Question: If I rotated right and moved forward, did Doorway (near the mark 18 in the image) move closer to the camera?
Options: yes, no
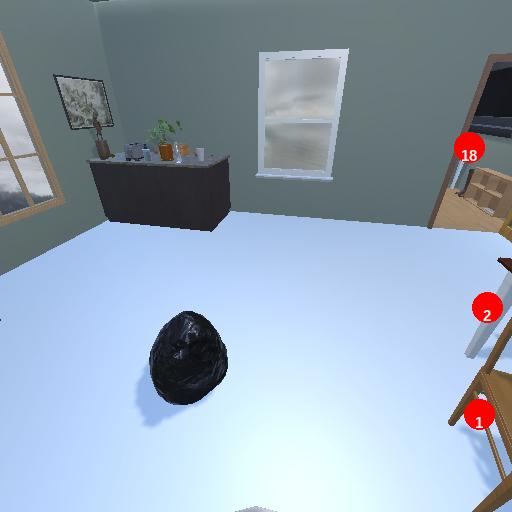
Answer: yes